Question: I have a 'BaseObject' model that defines common behaviour I want to share across all my data entities. It has a method like this:
'''
class BaseObject {
static func fetch(block: ((Results<BaseObject>) -> Void)) {
// networking code here
}
}
'''
Naturally, I need the signature of this method be dynamic enough so that a model of class 'Products'
'''
class Products: BaseObject { //...
'''
yields a 'Results<Product>' list instead of 'Results<BaseObject>'. I don't want to re-implement the 'fetch' method in every subclass, because, save for the exact final subclass name used in the body and in the signature, it would be identical.
I cannot use 'Self':

Do I have any options at all?
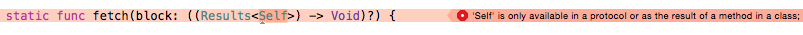
Answer: You can now do this as of Swift 2.0 as it allows default implementations of methods in protocols. To do so, you would make your base class a protocol, and use Self, as you tried in your example.
<URL>
### Edit:
This compiles in Swift 2.0 / Xcode 7.0 Beta:
'''
class Results<T> {
}
protocol BaseObject {
static func fetch(block: ((Results<Self>) -> Void))
}
extension BaseObject {
static func fetch(block: ((Results<Self>) -> Void)) {
// networking code here
}
}
'''
This feature is only available in Swift 2.0, to my knowledge, there is no solution in Swift 1.2 or previous.